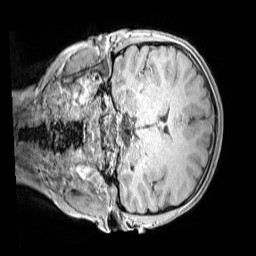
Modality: MP2RAGE
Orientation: coronal
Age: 10
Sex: male
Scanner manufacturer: siemens
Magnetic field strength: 3 T
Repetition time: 4 s
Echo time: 0.00299 s